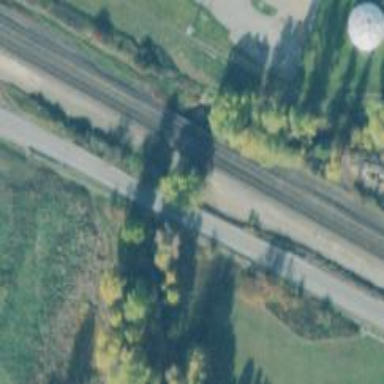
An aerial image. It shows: Railway bridge over siding rail service.